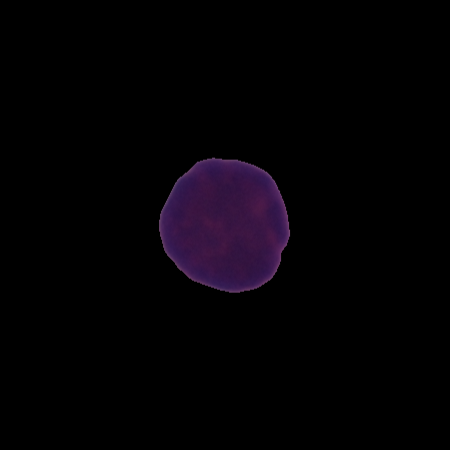
Label: healthy